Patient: sex M, age 29
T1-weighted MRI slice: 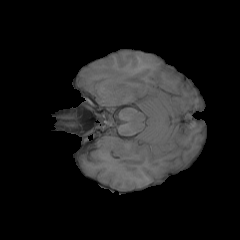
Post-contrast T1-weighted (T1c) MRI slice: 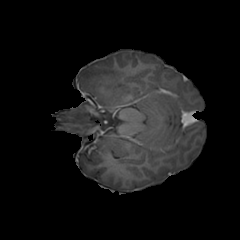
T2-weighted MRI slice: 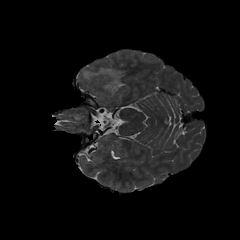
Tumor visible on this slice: yes
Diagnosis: Glioblastoma, IDH-wildtype
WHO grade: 4